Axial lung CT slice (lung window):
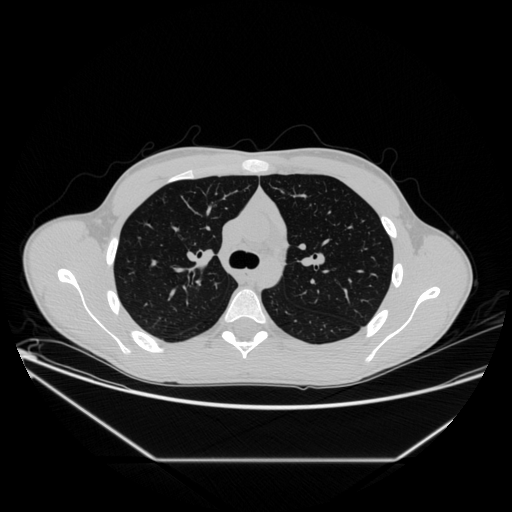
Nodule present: no